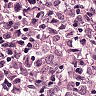
Metastatic tissue present: yes